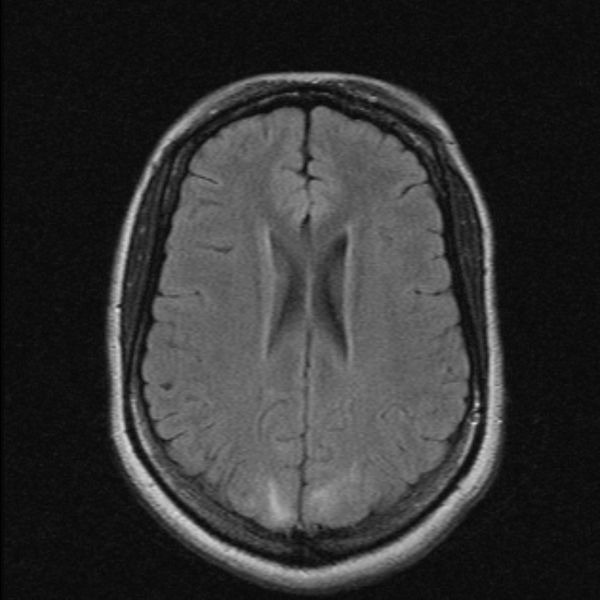
Label: notumor